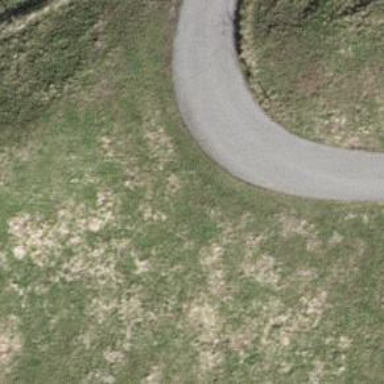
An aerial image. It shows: Unclassified road with asphalt surface.